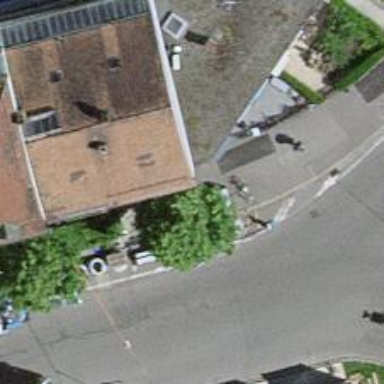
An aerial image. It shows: Post box is visible.